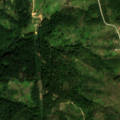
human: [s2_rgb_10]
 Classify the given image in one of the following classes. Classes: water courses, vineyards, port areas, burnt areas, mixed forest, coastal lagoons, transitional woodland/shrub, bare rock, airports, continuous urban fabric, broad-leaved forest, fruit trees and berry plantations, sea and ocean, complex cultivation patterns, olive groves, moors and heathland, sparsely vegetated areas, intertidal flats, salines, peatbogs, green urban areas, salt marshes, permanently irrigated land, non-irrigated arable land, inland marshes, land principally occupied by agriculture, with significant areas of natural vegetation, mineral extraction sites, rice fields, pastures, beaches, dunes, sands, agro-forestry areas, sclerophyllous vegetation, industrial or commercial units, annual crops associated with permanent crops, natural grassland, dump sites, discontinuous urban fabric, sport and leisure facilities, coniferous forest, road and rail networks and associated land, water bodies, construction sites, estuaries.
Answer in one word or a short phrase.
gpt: broad-leaved forest, transitional woodland/shrub